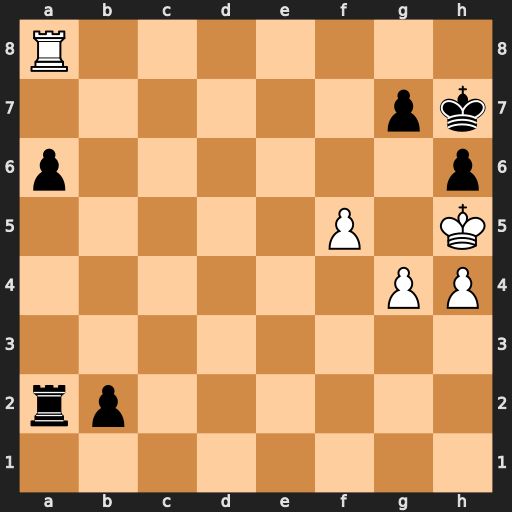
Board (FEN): R7/6pk/p6p/5P1K/6PP/8/rp6/8
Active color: w
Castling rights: -
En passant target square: -
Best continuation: g5 hxg5 hxg5 g6+ fxg6+ Kg7 Ra7+